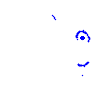
Particle: kaon